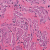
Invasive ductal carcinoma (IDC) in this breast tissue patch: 0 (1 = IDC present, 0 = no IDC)